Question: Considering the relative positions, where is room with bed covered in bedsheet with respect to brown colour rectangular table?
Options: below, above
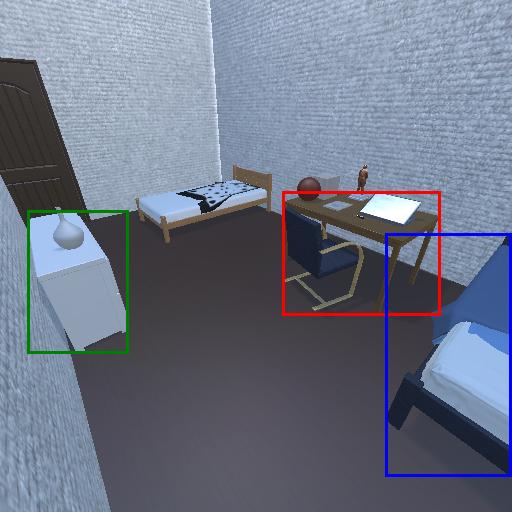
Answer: below